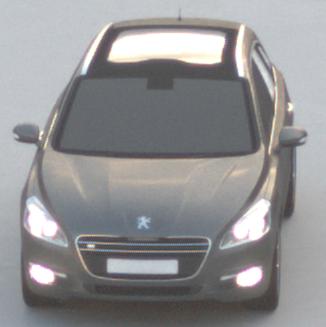
Make: Peugeot
Model: 508 SW 120 VTi
Detailed model: 508 (I) SW
Model produced from: 2011/03
Model produced until: 2014/05
Doors: 5
Color: gray
Road condition: dry road
Daytime: sunrise or sunset
Contrast: low contrast